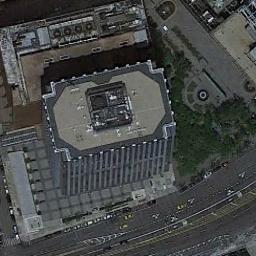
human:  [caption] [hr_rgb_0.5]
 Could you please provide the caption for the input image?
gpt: In a business district there are several tall buildings of different shapes and several roads and many trees .

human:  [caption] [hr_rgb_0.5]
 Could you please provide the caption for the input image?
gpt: A commercial area with two buildings is surrounded by some roads and trees .

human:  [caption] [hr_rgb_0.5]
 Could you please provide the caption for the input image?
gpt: The commercial area is near the road with many cars .

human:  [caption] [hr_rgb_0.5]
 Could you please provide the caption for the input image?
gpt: There is a row of trees at the top .

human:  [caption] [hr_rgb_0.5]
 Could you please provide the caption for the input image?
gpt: A building with black walls and some green trees beside on a commercial area .